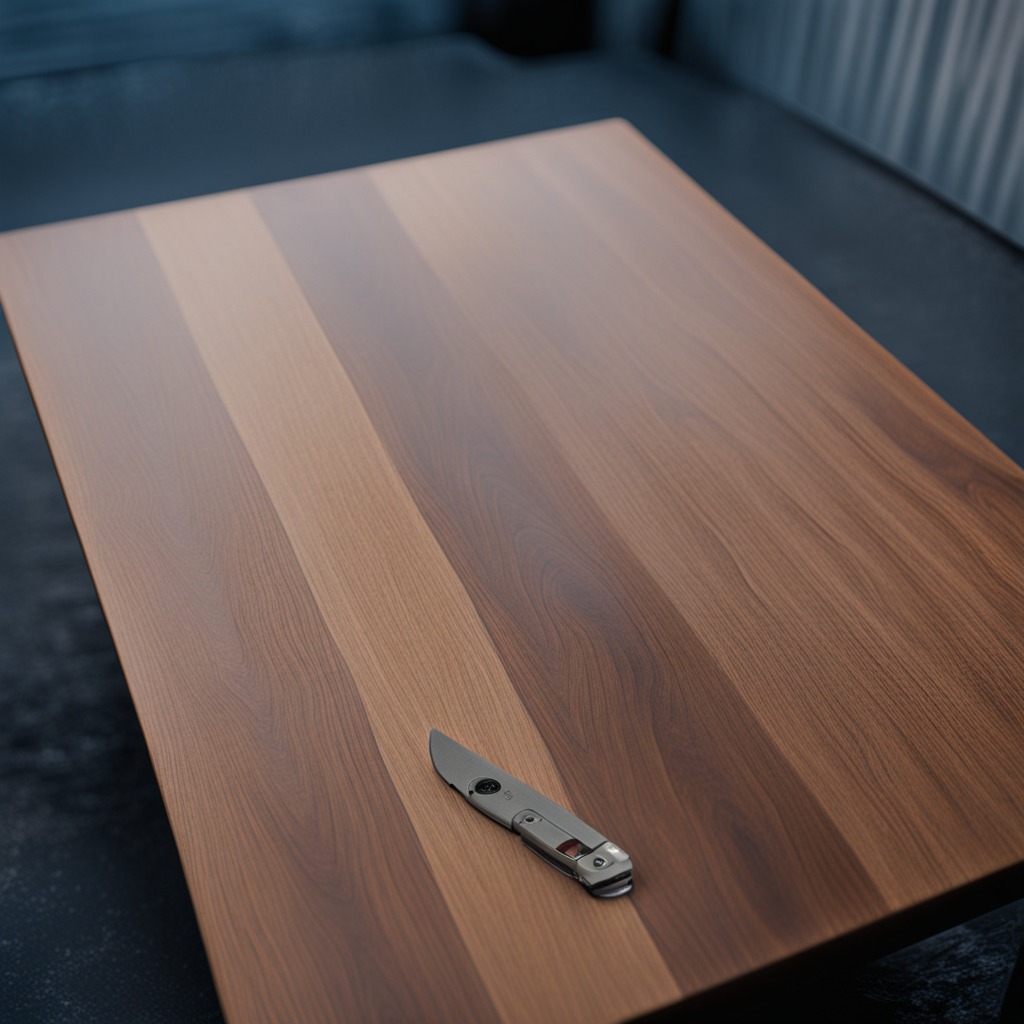
A utility knife lies on the table.